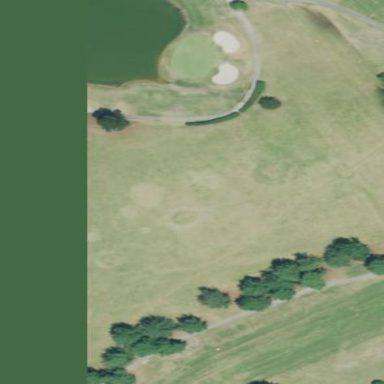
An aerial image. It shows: Area with grass used as rough in golf course.